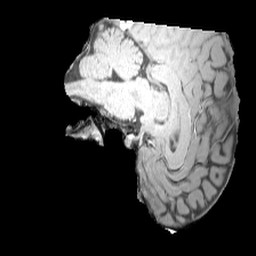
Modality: MP2RAGE
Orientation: sagittal